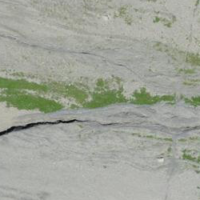
EUNIS habitat code: 48
Species observed at this site:
Doronicum grandiflorum